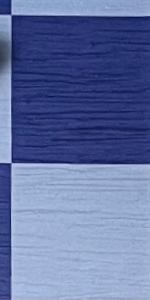
Label: Empty